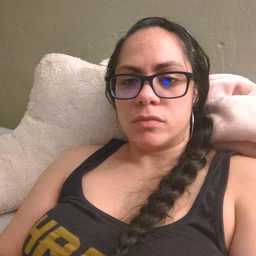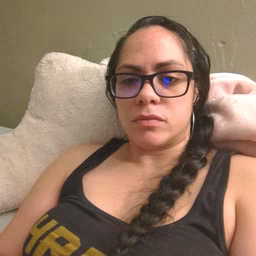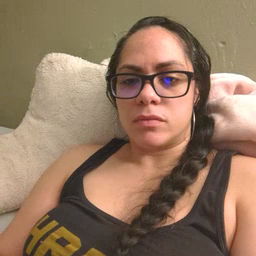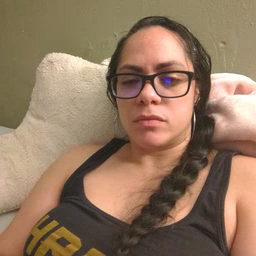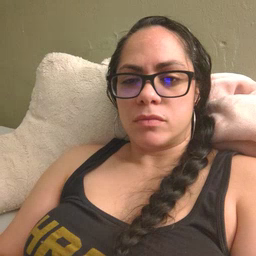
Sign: rain